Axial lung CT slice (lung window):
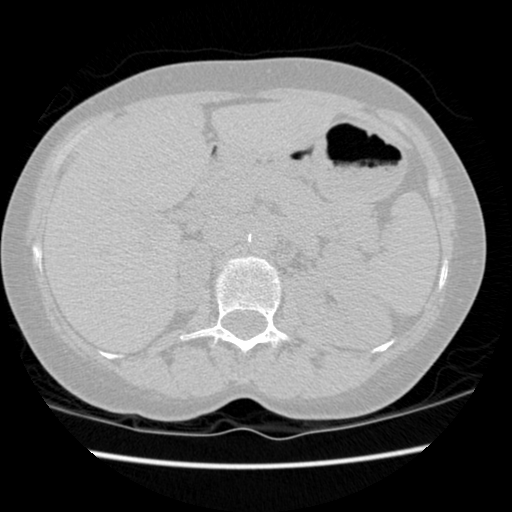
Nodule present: no